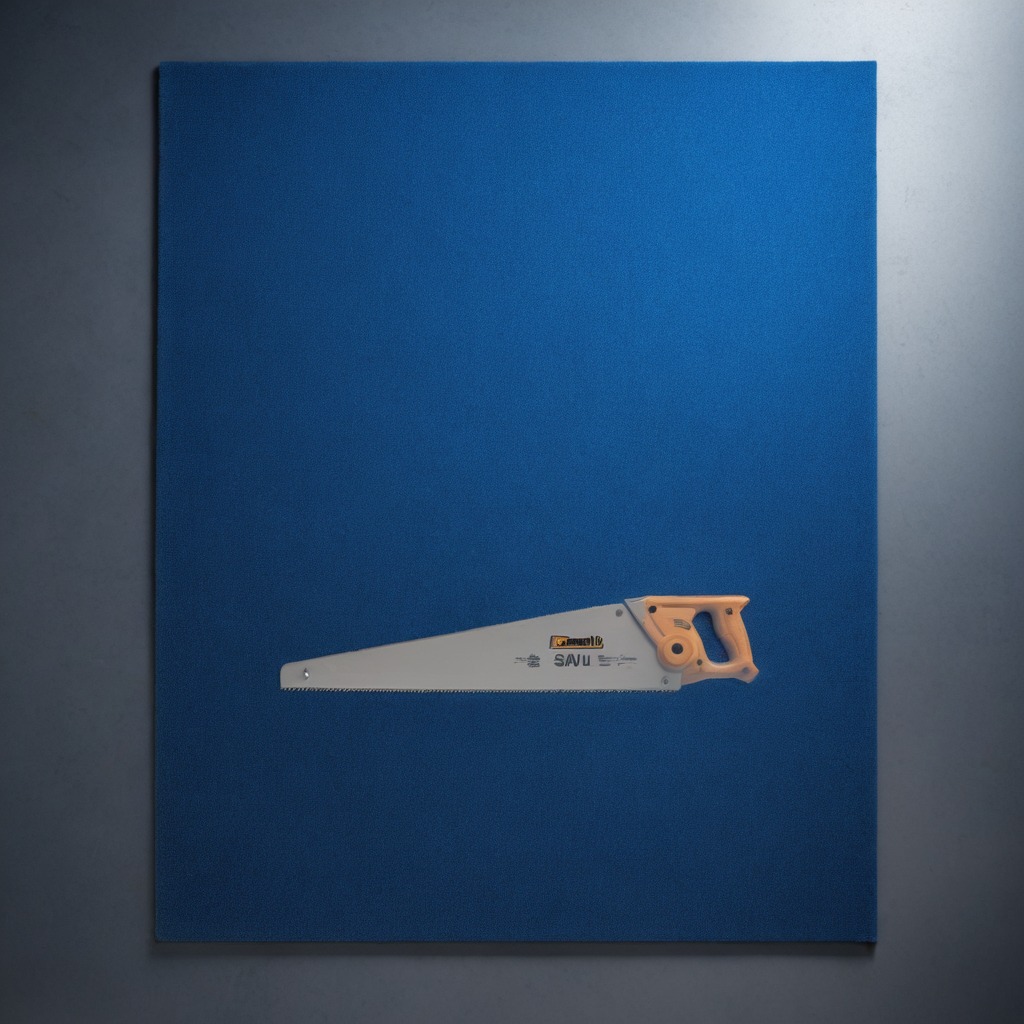
A metal saw lies on a clean granite tabletop.